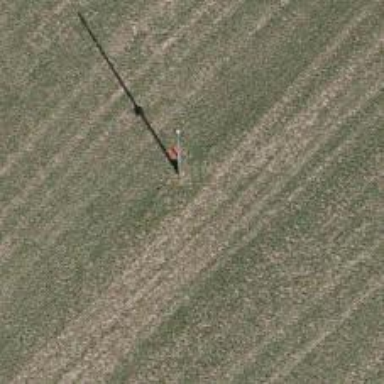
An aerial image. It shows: Pole with roofed pipeline marker.